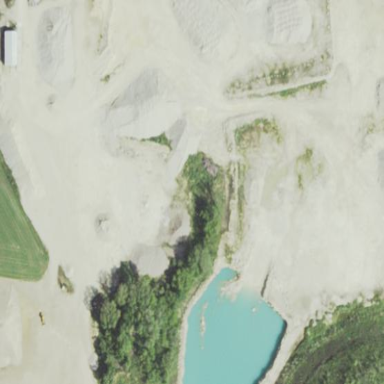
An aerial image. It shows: Quarry area.